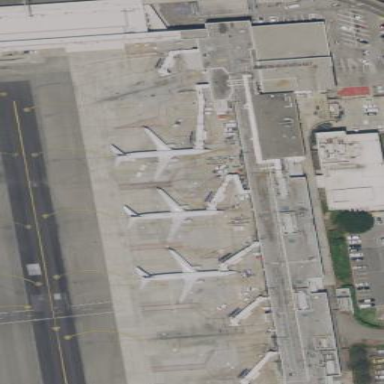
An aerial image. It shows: Terminal building located at airport.